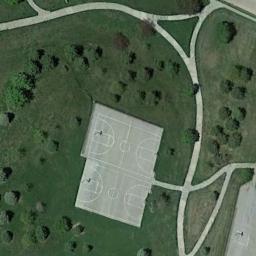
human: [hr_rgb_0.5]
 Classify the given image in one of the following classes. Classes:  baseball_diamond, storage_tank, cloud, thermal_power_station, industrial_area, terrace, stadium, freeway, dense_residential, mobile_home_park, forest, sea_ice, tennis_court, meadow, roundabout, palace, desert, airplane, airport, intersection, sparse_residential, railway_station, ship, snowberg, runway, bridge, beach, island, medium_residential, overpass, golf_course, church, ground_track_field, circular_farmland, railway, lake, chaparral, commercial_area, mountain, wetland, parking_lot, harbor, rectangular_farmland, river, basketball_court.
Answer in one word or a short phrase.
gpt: basketball_court